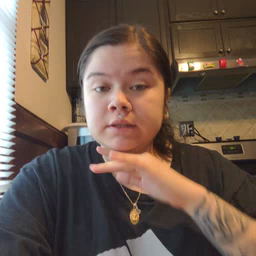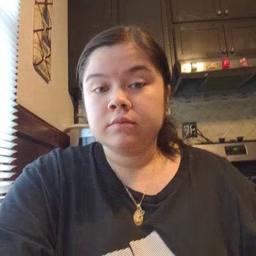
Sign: think